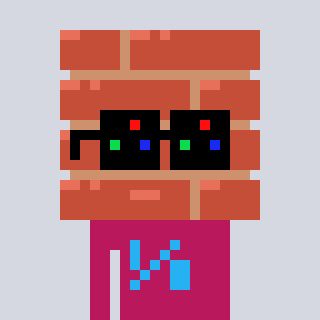
a pixel art character with square black sunglasses, a wall-shaped head and a darkpink-colored body on a cool background